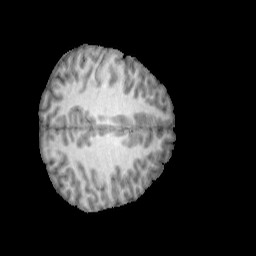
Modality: T1w
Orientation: axial
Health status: ill
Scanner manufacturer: siemens
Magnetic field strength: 3 T
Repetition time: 2 s
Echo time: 0.00303 s